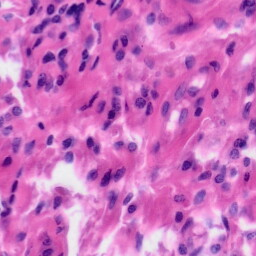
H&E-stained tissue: Tonsil